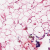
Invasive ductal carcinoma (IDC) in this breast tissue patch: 0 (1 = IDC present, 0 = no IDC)